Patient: sex F, age 65
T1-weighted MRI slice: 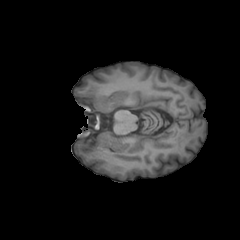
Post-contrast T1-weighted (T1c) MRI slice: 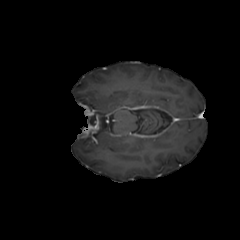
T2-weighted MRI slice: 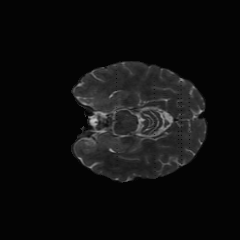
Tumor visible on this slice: no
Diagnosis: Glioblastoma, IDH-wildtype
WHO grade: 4